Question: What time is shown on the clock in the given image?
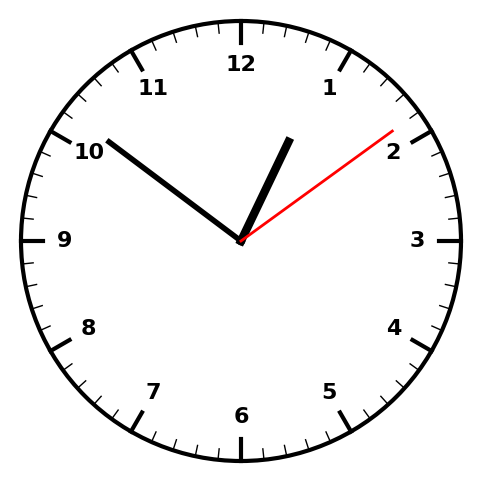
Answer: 12:51:09